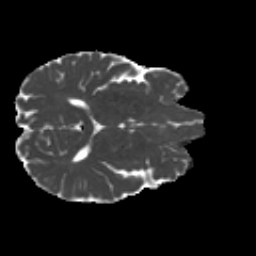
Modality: MD
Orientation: axial
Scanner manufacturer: siemens
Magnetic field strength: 3 T
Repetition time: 4.16 s
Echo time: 0.0806 s